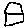
Label: hexagon